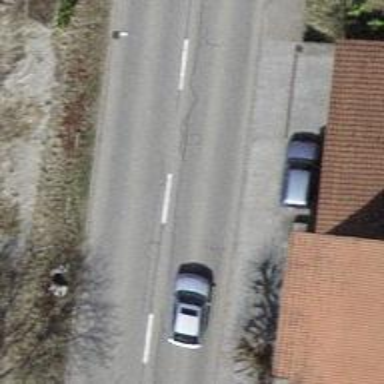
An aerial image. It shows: Primary highway.